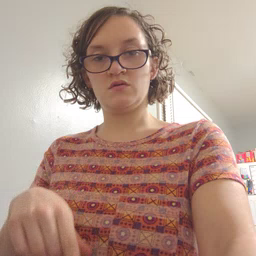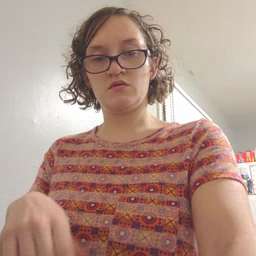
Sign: food